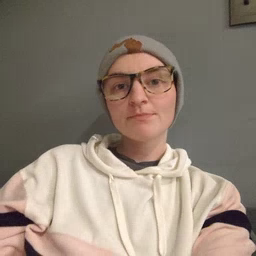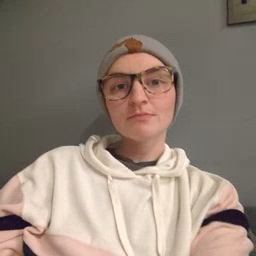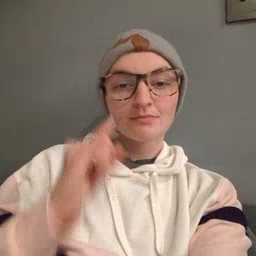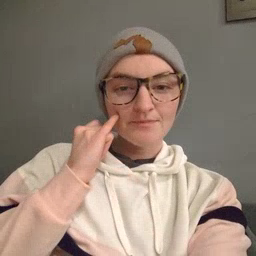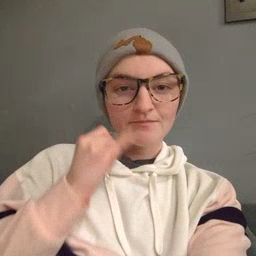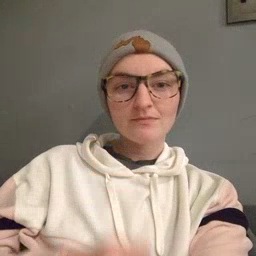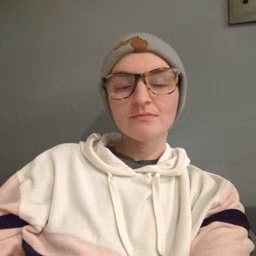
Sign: if